Question:
I am looking to implement something similar to the slide-out pane shown in Google Maps and also in Twitter(Click the settings button after performing a search).
The pane displays itself at the bottom and the user can either click on it or swipe upwards to reveal more information.
I want to implement something similar but I am not sure how to proceed. I have a simple ListView and when a user clicks an item, the slide-out pane should appear. How would I go about doing this?
I was thinking of using a context menu but according to the official docs, icons are not allowed to be placed there.
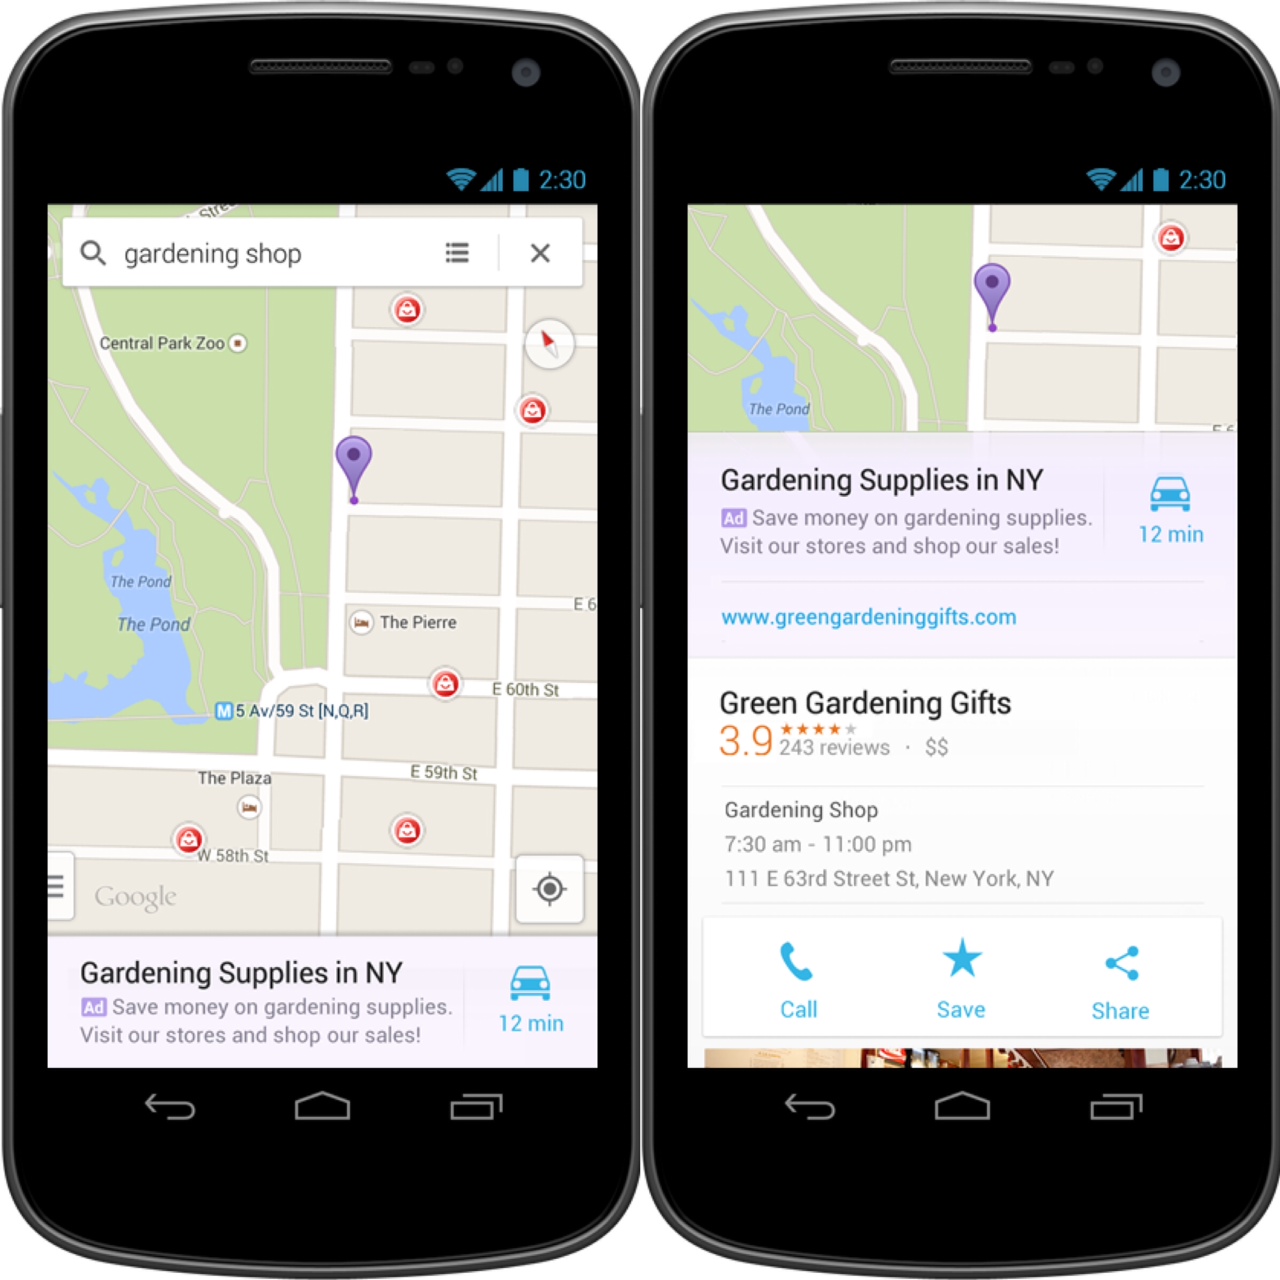
Answer: Check out <URL>.